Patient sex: M
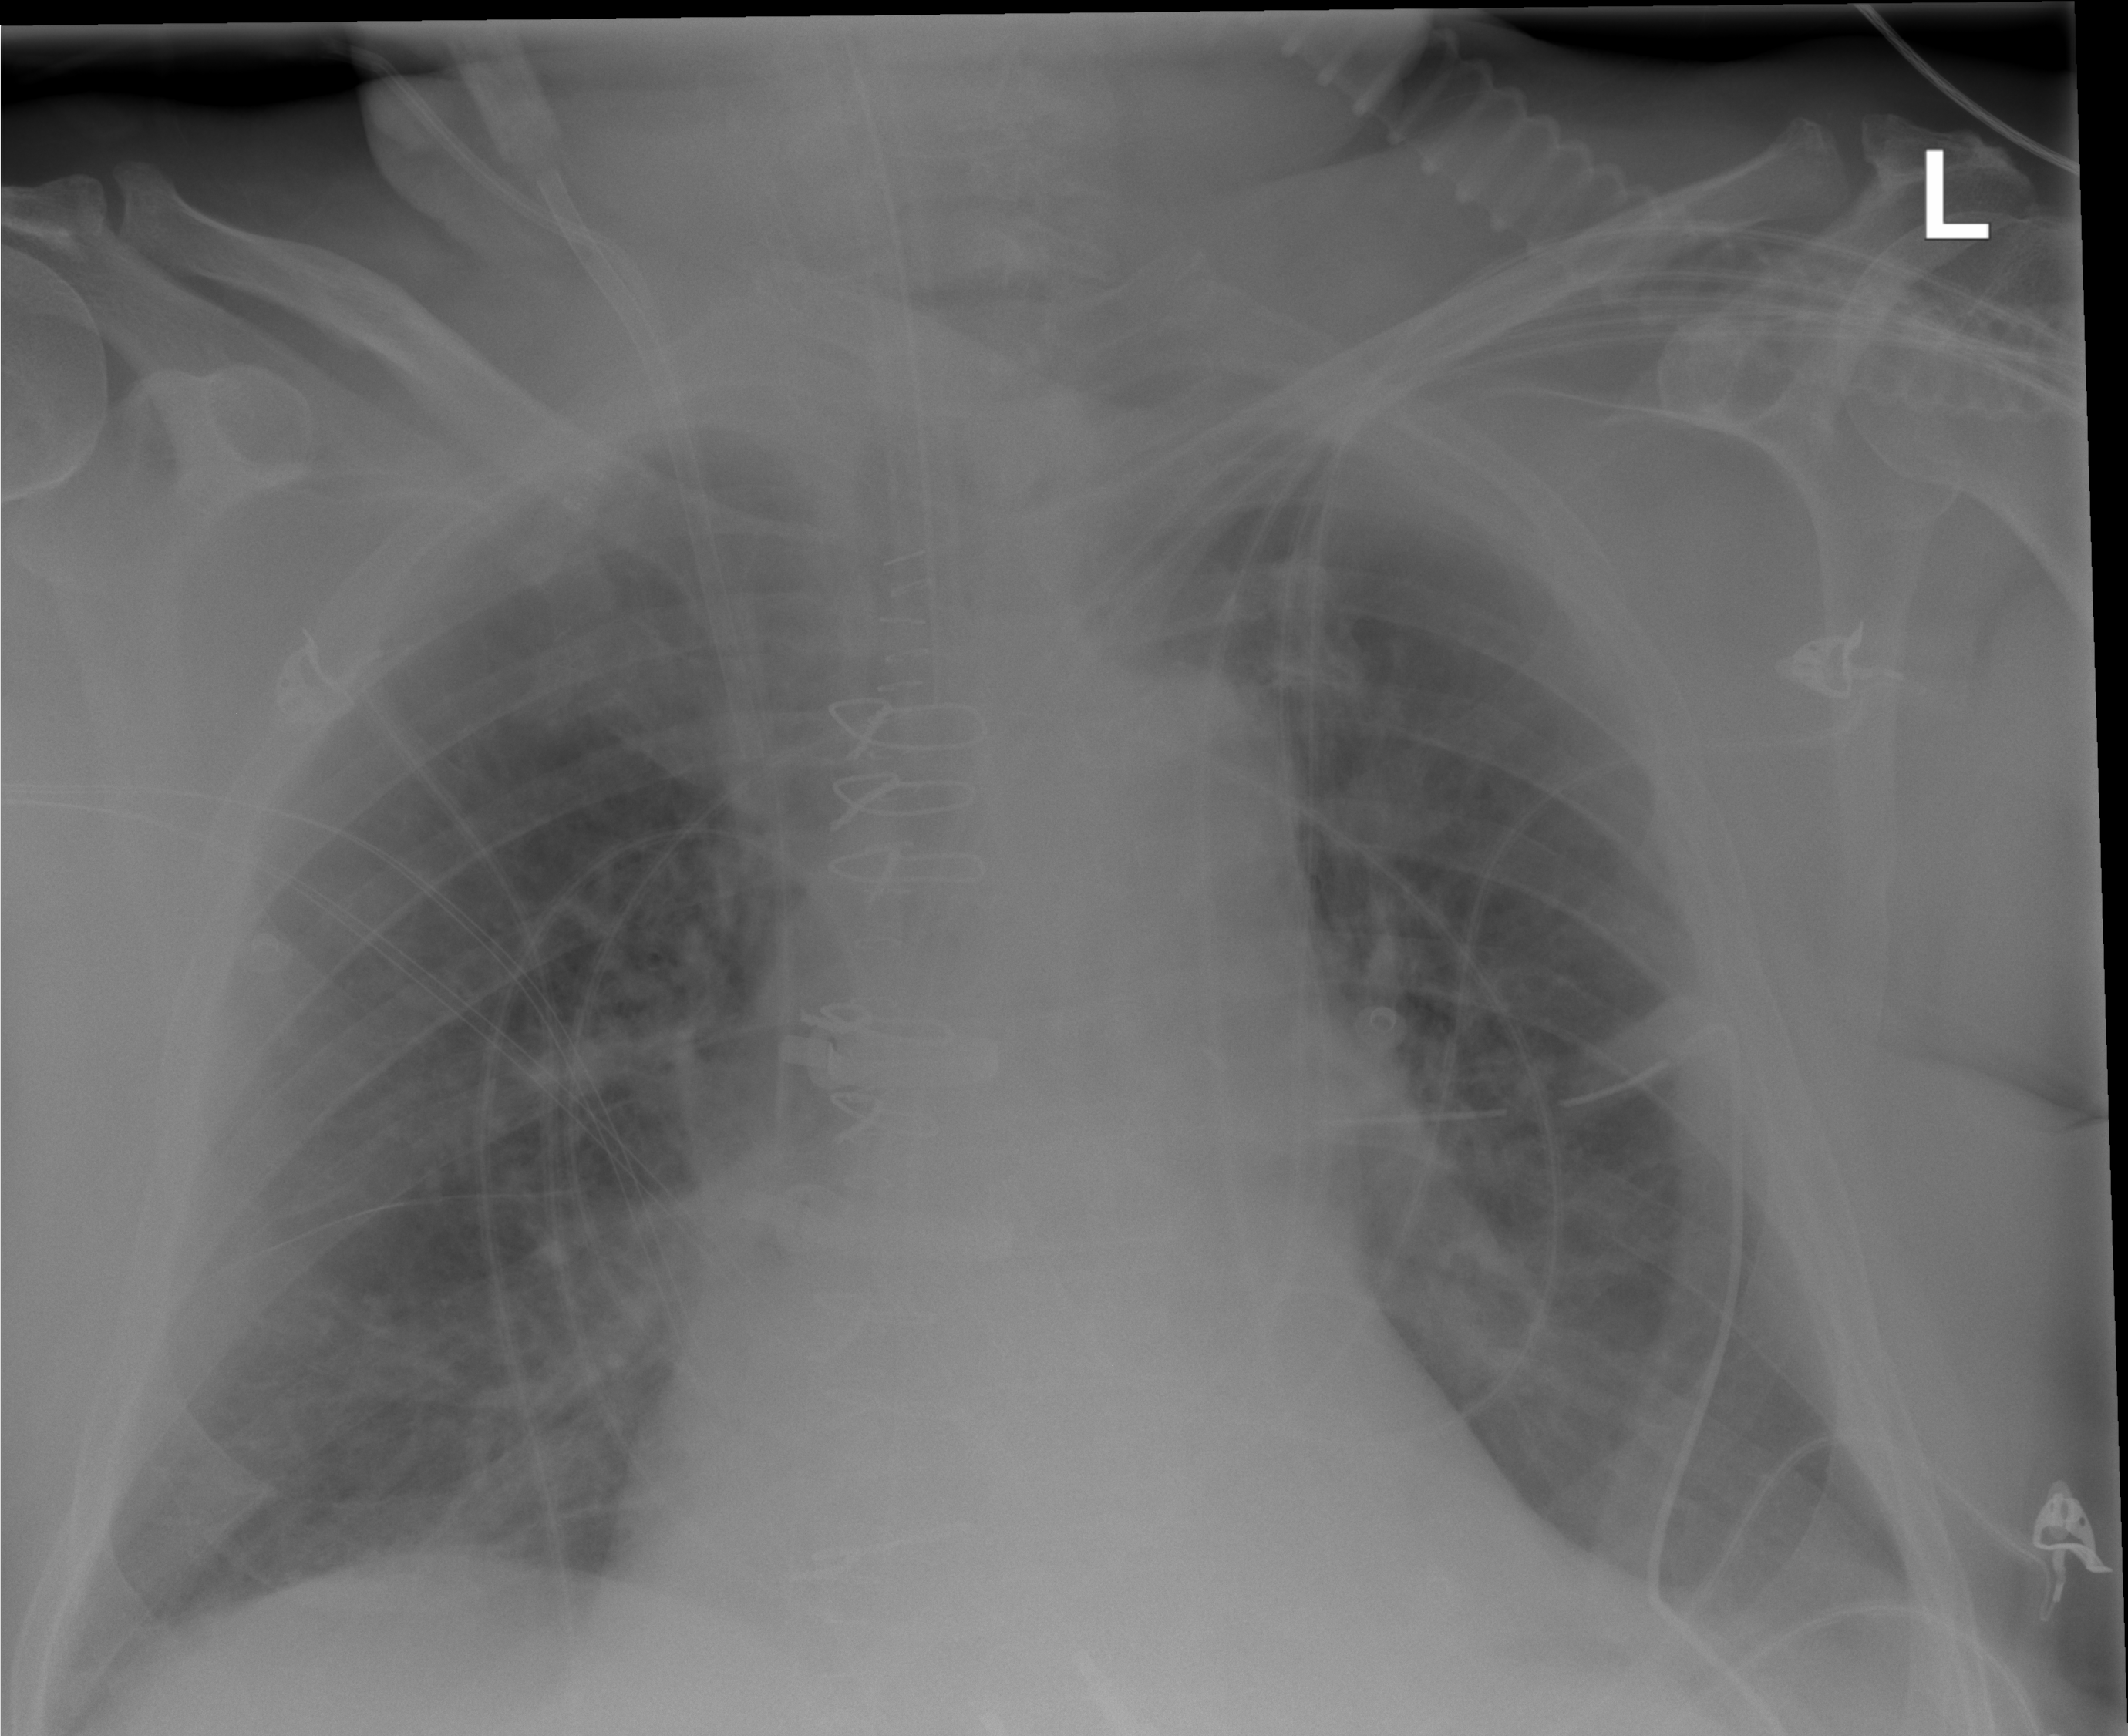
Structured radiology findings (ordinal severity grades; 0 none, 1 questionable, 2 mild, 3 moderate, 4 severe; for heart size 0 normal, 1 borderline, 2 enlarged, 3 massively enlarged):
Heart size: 0
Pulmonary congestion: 2
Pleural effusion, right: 1
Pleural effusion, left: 2
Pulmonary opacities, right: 0
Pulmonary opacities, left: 0
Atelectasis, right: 1
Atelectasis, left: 2